Question: Option shown?
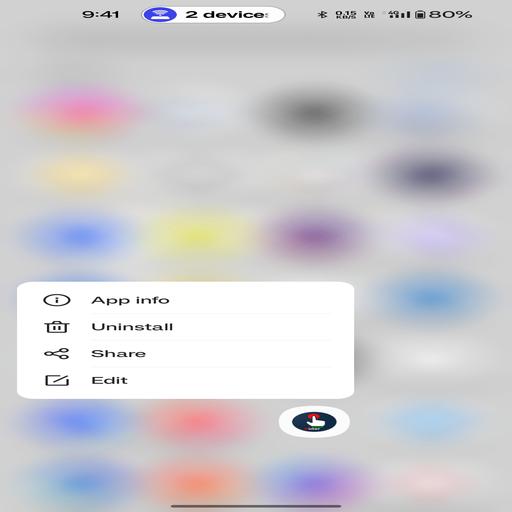
Answer: App info